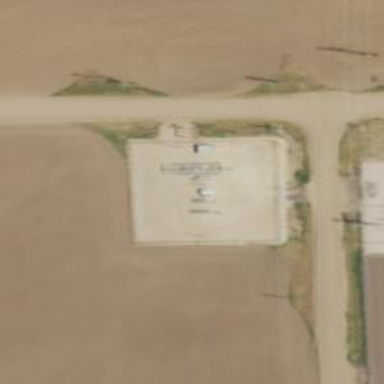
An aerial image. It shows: Power substation enclosed by fence.